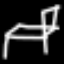
Label: chair